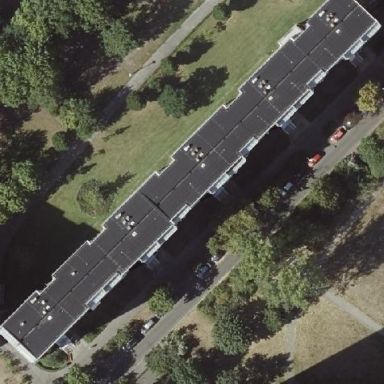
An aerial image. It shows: Apartment building with flat roof.